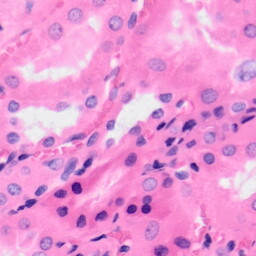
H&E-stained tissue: Kidney